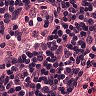
Metastatic tissue present: no